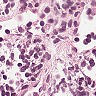
Metastatic tissue present: no